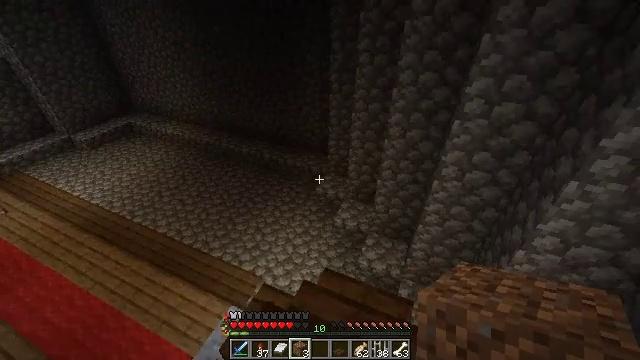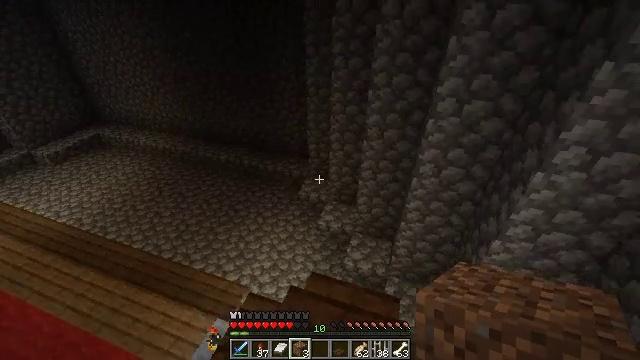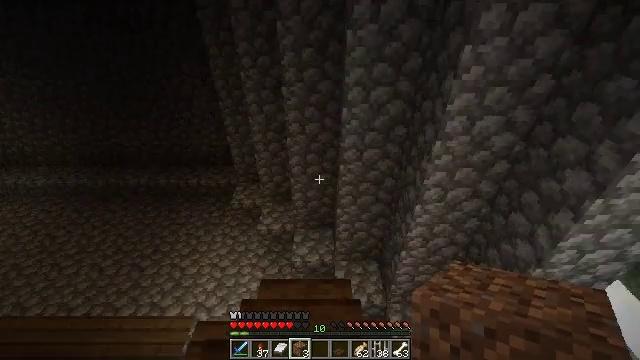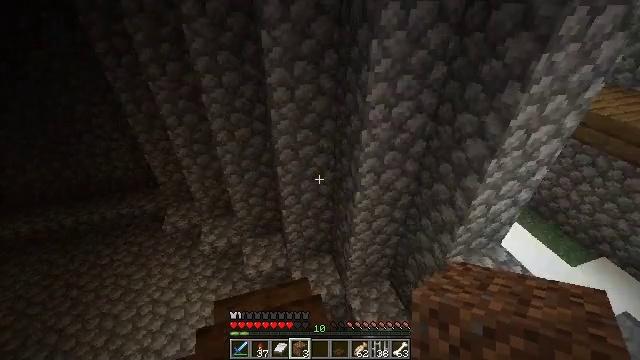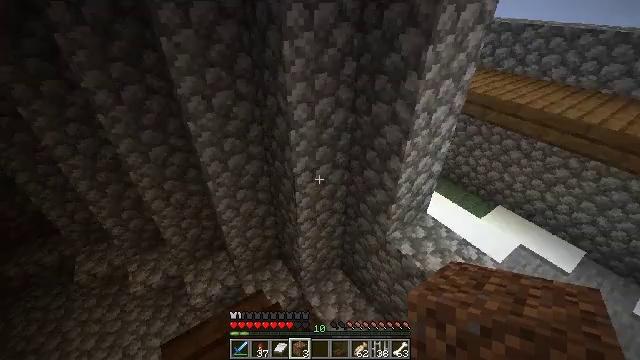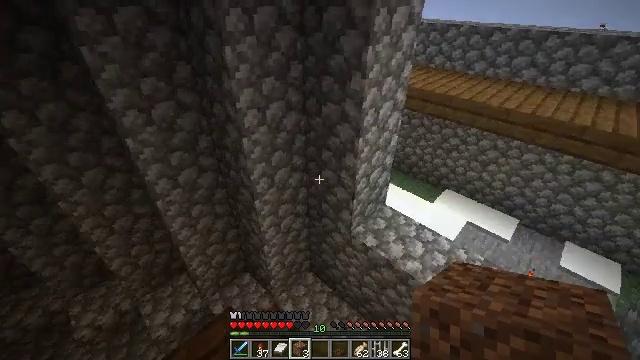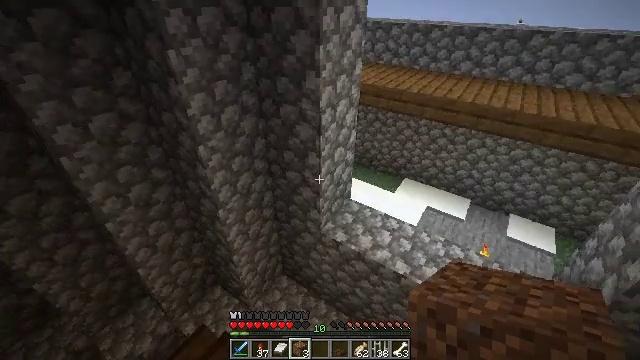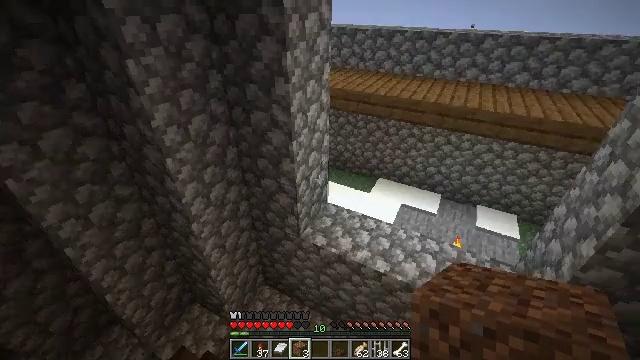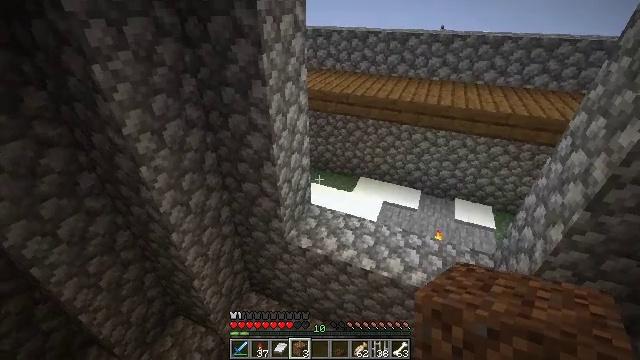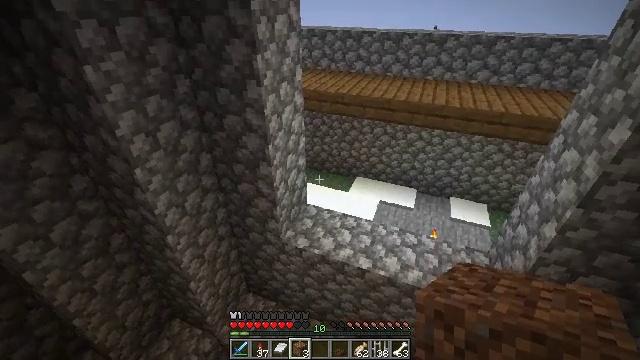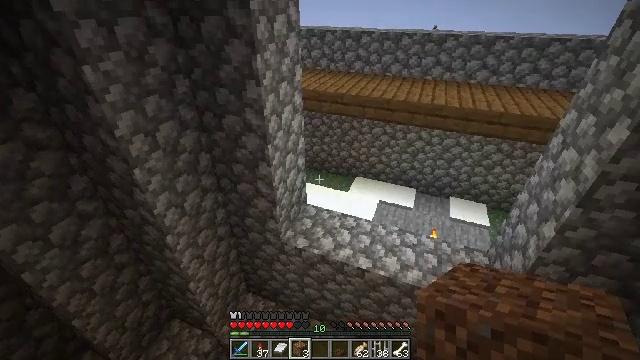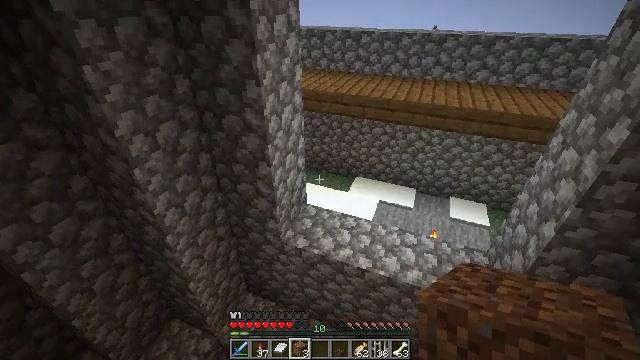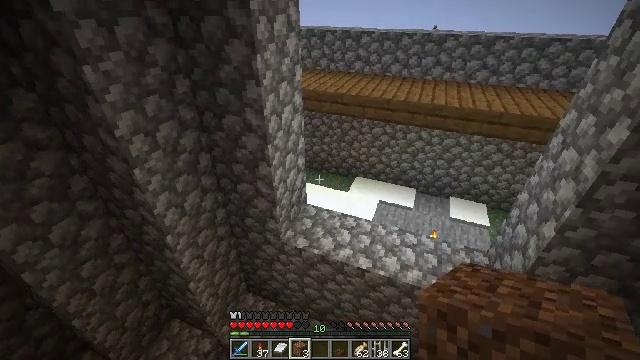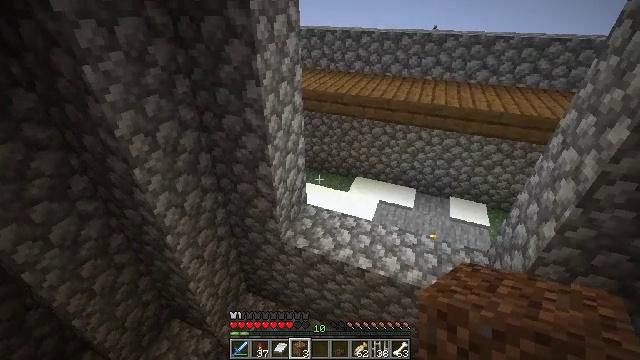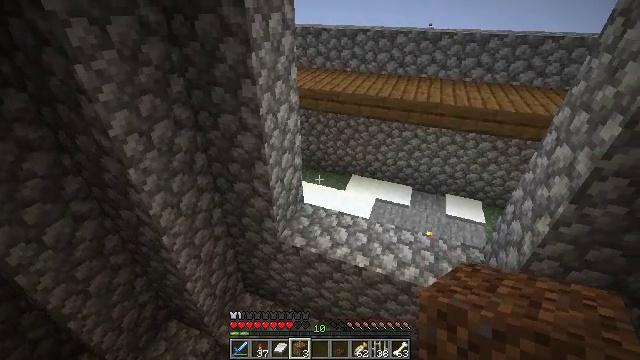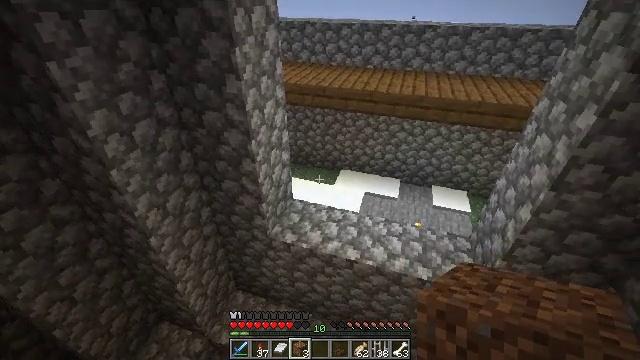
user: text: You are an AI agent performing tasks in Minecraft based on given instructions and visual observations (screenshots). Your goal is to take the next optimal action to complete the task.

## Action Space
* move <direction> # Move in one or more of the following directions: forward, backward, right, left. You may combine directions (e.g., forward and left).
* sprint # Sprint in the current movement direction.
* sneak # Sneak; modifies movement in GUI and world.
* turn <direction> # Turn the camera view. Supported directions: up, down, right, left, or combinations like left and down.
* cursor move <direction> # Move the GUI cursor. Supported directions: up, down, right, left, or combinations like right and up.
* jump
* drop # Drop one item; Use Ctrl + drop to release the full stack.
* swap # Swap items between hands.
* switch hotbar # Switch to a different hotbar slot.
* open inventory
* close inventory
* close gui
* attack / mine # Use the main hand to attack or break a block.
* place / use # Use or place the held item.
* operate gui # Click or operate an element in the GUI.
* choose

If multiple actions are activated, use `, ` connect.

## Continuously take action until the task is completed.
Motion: motion action
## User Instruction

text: Remove kelp and place it on the ground.
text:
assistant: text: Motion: turn right
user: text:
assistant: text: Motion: turn right
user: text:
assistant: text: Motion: turn right
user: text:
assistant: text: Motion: turn right
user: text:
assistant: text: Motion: turn right
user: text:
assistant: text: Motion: turn right
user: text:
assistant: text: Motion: turn right and up
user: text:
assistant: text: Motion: turn right
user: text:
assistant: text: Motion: turn right
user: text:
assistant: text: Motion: no_op
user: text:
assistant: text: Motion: no_op
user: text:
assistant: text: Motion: no_op
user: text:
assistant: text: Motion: no_op
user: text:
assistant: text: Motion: no_op
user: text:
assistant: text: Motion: turn right and down
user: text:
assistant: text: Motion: turn right and down
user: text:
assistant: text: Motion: turn right and down
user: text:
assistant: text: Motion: turn right and down
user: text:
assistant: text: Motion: turn right
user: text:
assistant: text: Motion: no_op
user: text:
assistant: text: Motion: no_op
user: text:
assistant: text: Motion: no_op
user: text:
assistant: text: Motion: no_op
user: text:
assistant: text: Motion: no_op
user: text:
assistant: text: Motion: no_op
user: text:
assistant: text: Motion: no_op
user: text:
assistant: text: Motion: no_op
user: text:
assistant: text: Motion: no_op
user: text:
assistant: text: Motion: no_op
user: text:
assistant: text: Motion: no_op